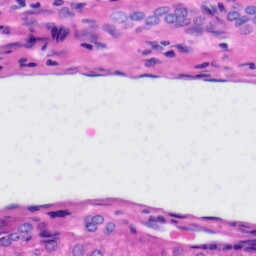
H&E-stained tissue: Liver